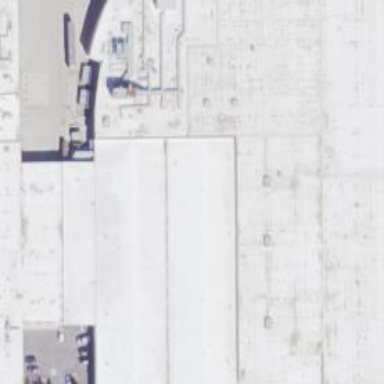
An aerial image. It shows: Industrial building.